Question: good day everyone, i would like to ask you guys for help.
see i have a table 'Table1' with columns
'''
Item_id,
date,
count
'''
what i need is a MySQL query that will:
query conditions
*all items with the same id should be merged in one row
*sort dates from earliest to latest into one row.
thank you and have a great day.
Table1
'''
Item_id||Date |Count
1 |01-20-2017| 12
1 |02-02-2017| 5
1 |03-01-2017| 10
2 |03-01-2017| 45
3 |01-26-2017| 15
1 |04-09-2017| 12
2 |04-25-2017| 5
3 |02-15-2017| 45
'''
Table2
'''
Item_id Date1 Count1 Date2 Count2 Date3 Count3 Date4 Count4
1 01-20-2017 12 02-02-2017 5 03-01-2017 10 04-09-2017
2 03-01-2017 45 04-25-2017 5
3 01-26-2017 15 02-15-2017 45
'''

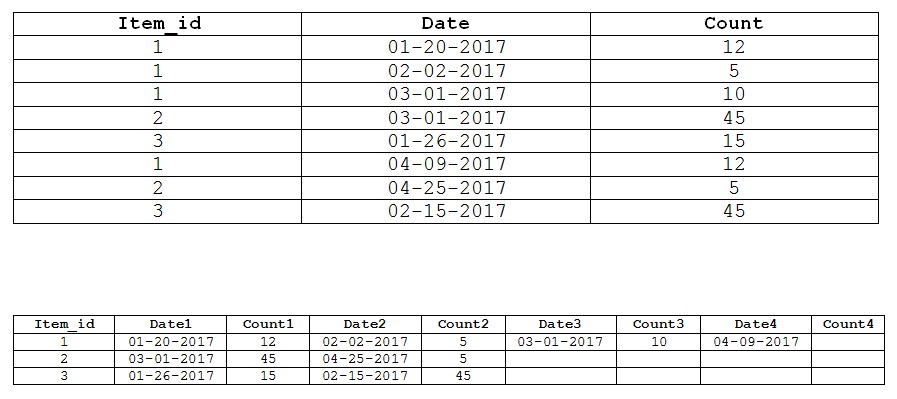
Answer: '''
set @sql =
(
select concat
('Select item_id,',
group_Concat(maxs)
,' from '
, '(select t.*,if(item_id <> @p ,@col:=1,@col:=@col+1) col,
@p:= item_id
from t cross join (select @col:=0,@p:=0) c
order by item_id,date) c
group by item_id;'
)
from
(
select
concat
(
'max(case when col = ', col, ' then date else null end) date',col,
','
'max(case when col = ', col, ' then count else null end) count',col
) as maxs
from
(
select @col:=@col + 1 col
from t
cross join (select @col:=0) c
where item_id =
(
select item_id from
(
select item_id, count(*) col from t group by item_id order by count(*) desc limit 1
) s
)
) x
) y
);
'''
Here the item_id with the most dates is used to build the required number of aggregation statements and wrapped in a select..group by
@sql can then used in a prepared statement
'''
prepare sqlstmt from @sql;
execute sqlstmt;
deallocate prepare sqlstmt;
'''
to give this result
'''
+---------+------------+--------+------------+--------+------------+--------+------------+--------+
| item_id | date1 | count1 | date2 | count2 | date3 | count3 | date4 | count4 |
+---------+------------+--------+------------+--------+------------+--------+------------+--------+
| 1 | 2017-01-20 | 12 | 2017-02-02 | 5 | 2017-03-01 | 10 | 2017-04-09 | 12 |
| 2 | 2017-03-01 | 45 | 2017-04-25 | 5 | NULL | NULL | NULL | NULL |
| 3 | 2017-01-26 | 15 | 2017-02-15 | 45 | NULL | NULL | NULL | NULL |
+---------+------------+--------+------------+--------+------------+--------+------------+--------+
3 rows in set (0.00 sec)
'''